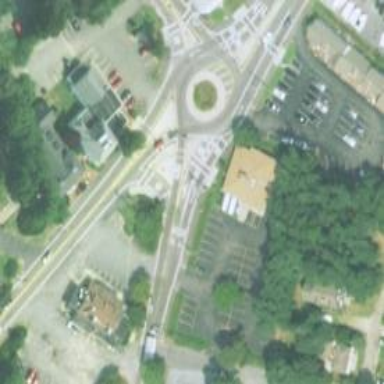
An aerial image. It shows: Traffic island located on footway.